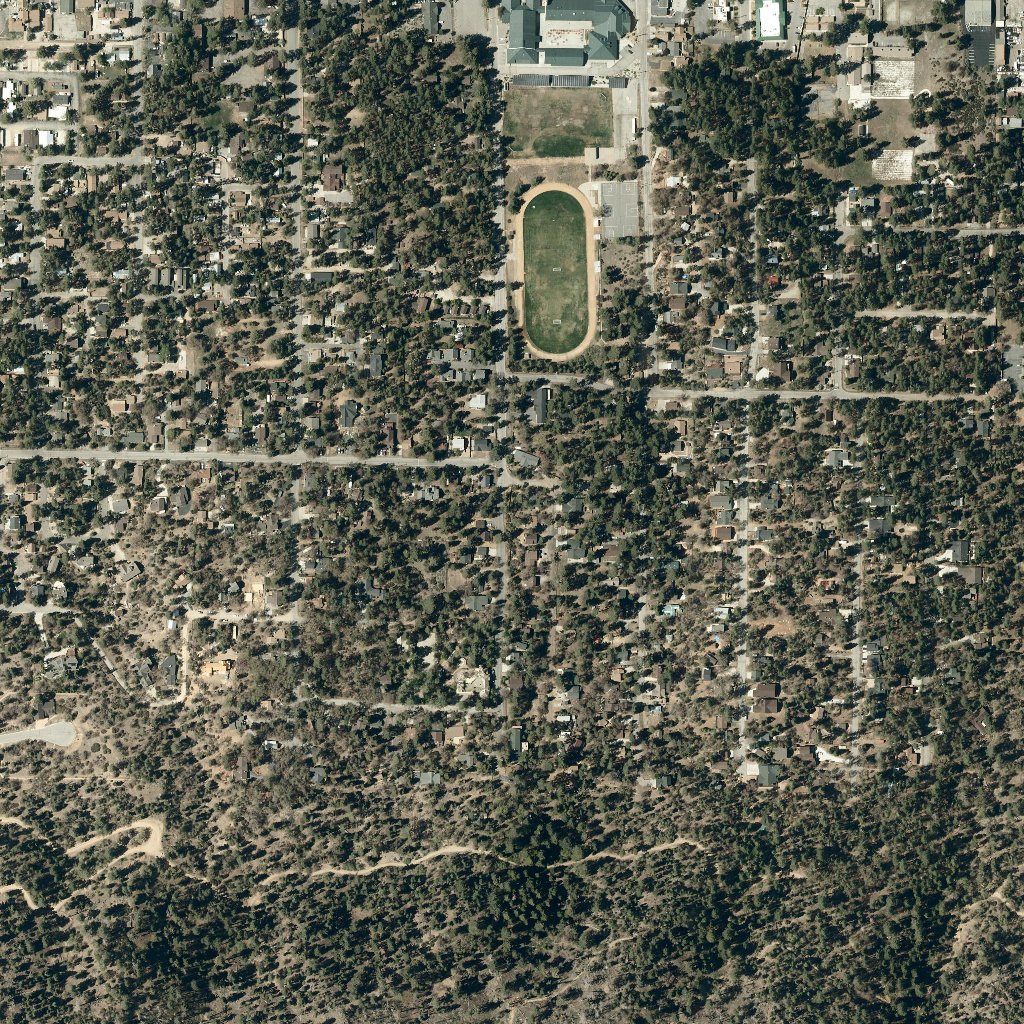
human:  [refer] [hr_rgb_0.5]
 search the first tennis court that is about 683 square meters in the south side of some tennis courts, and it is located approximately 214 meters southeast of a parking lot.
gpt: <box>[[58, 21, 62, 23, 0]]</box>